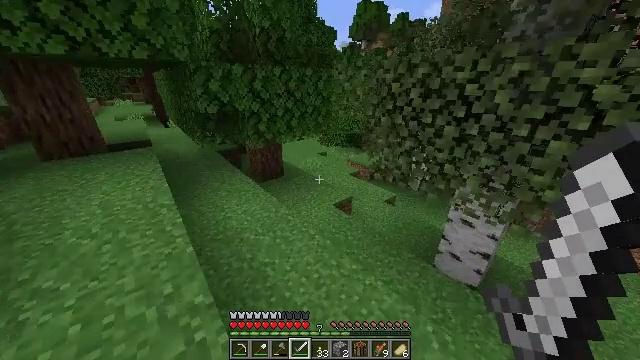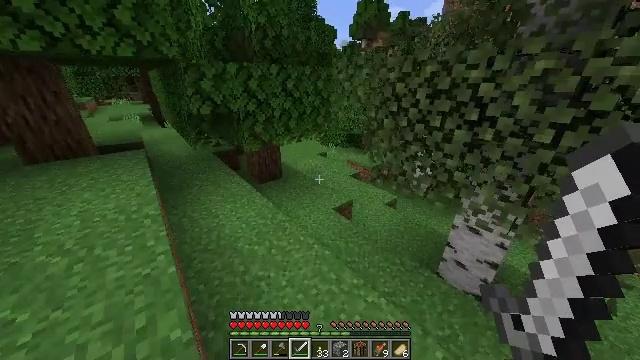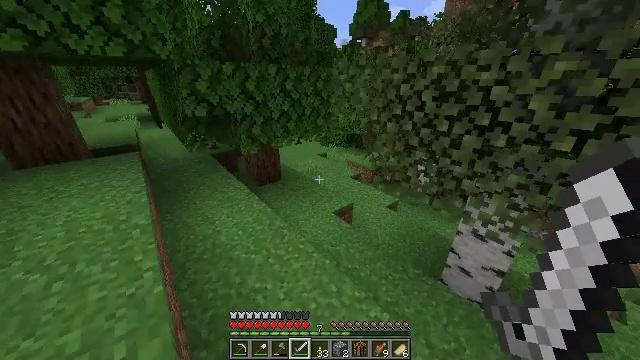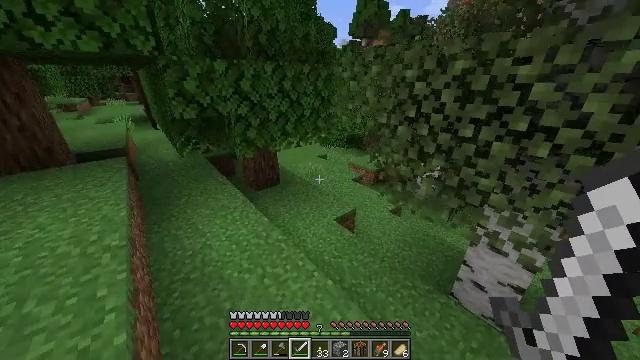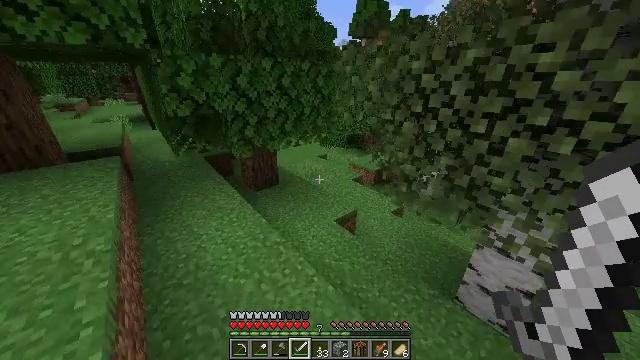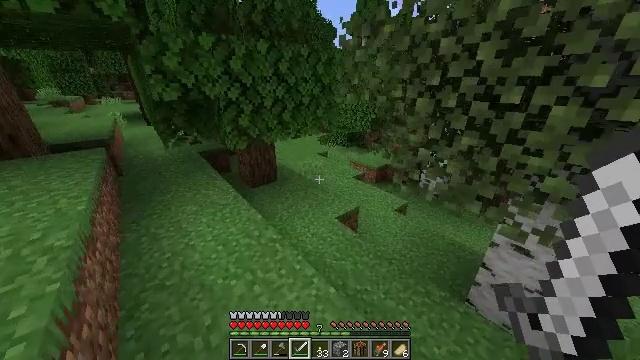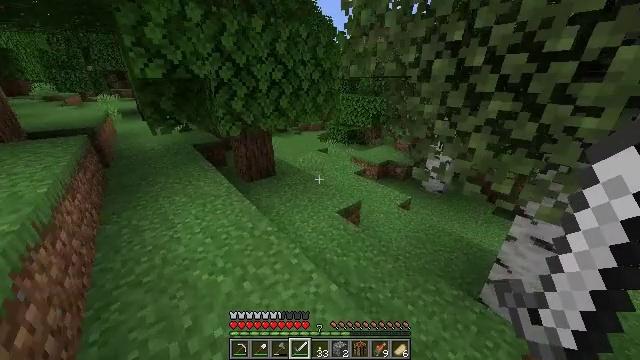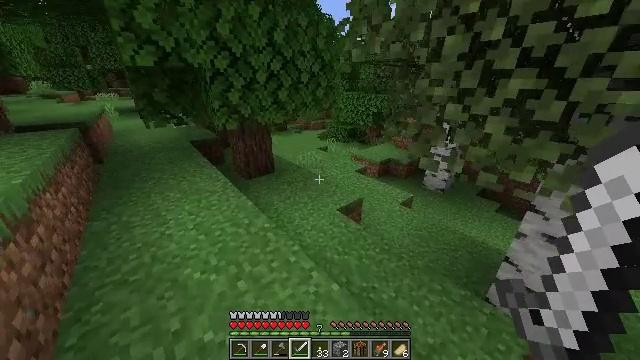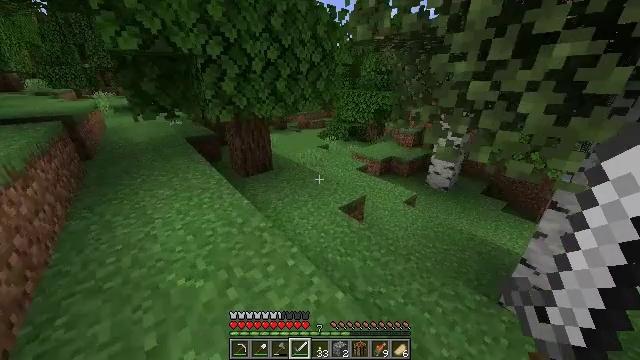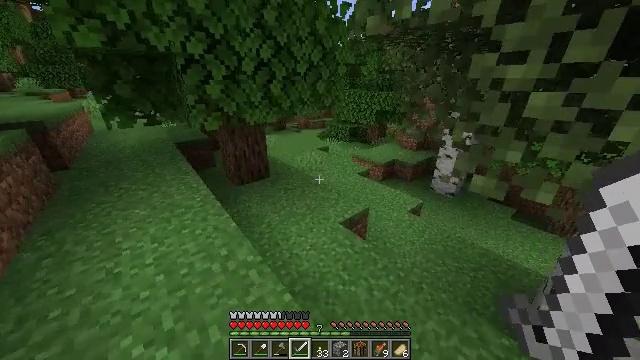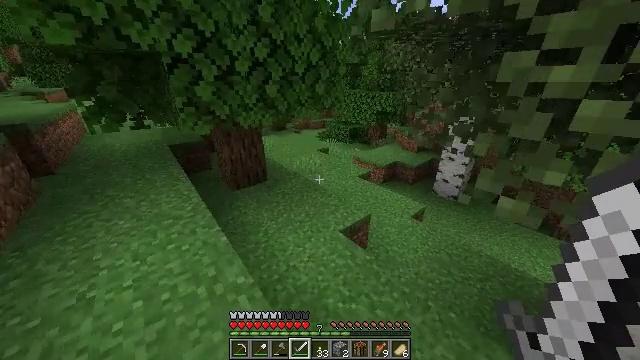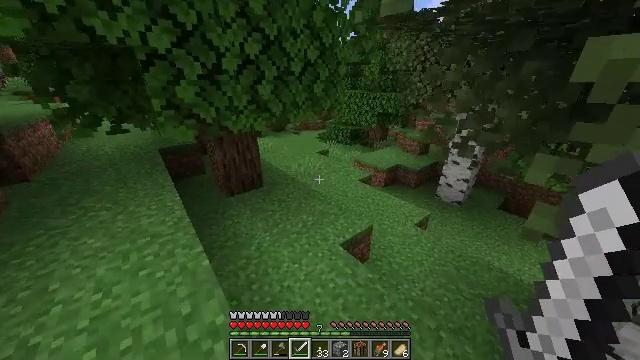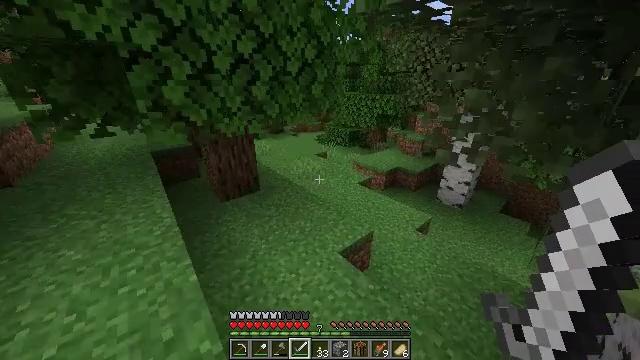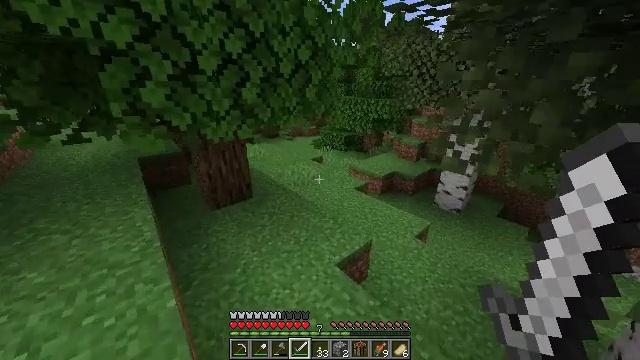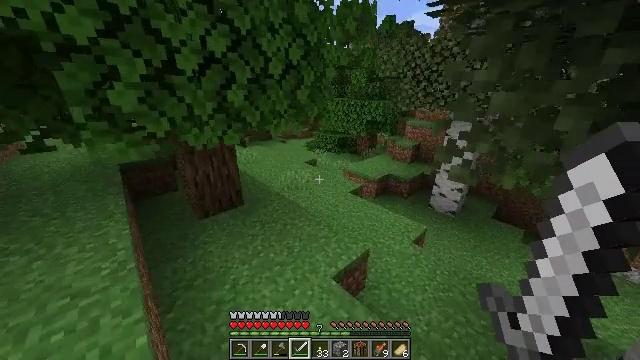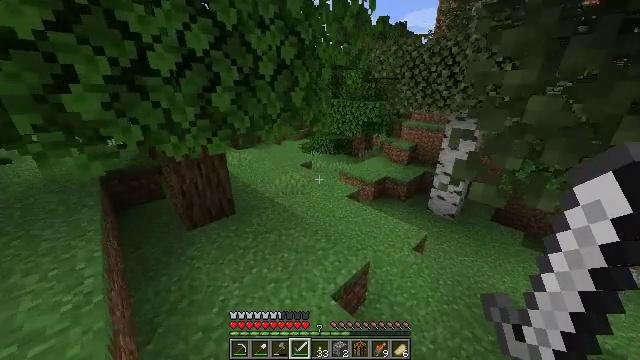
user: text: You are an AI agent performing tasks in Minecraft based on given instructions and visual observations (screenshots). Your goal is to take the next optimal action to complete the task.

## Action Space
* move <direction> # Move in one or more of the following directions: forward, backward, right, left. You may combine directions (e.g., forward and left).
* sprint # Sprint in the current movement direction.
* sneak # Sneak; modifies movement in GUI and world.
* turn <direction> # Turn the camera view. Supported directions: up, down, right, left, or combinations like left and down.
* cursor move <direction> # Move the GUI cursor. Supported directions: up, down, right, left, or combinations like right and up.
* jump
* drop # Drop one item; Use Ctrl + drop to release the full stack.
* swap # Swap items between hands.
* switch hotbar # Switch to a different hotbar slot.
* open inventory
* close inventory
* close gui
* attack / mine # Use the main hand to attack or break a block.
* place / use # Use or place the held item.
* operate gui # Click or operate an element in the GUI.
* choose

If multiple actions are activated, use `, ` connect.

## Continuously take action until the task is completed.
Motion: motion action
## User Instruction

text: Fish and kill the salmon.
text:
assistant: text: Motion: move forward, sprint
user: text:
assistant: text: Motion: move forward, sprint
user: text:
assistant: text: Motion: move forward, sprint
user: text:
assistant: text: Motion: move forward, sprint
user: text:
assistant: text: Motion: move forward, sprint
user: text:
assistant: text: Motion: move forward, sprint
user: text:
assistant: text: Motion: move forward, sprint
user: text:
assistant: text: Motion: move forward, sprint
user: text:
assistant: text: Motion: move forward, sprint
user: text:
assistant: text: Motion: move forward, sprint
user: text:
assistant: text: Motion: move forward, sprint
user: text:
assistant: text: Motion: move forward, sprint
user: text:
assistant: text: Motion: move forward, sprint, turn right
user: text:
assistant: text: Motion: move forward, sprint, turn right
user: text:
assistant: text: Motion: move forward, sprint, turn right
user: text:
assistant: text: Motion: move forward, sprint, turn right
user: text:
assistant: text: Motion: move forward, sprint, turn right
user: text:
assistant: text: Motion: move forward, sprint, turn right
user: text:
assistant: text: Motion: move forward, sprint
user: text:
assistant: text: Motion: move forward, sprint
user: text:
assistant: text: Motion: move forward, sprint
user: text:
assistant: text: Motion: move forward, sprint
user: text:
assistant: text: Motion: move forward, sprint
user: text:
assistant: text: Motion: move forward, sprint
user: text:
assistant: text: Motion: move forward, sprint, turn left
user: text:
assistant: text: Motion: move forward, sprint, turn left
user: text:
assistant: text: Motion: move forward, sprint, turn left
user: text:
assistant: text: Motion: move forward, sprint
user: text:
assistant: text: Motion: move forward, sprint
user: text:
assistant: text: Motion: move forward, sprint